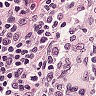
Metastatic tissue present: no